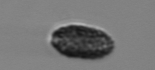
Label: Pseudochattonella_farcimen